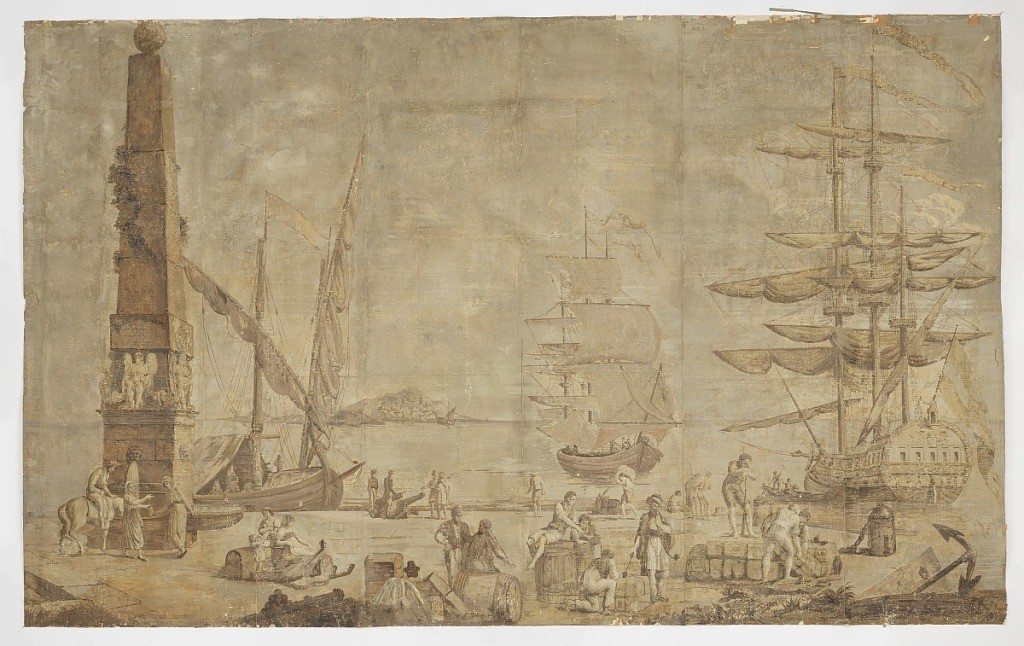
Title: "Vues d'Italie" [Bay of Naples]
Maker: Dufour et Leroy
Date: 1815–20
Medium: Block-printed
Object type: Scenic
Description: In sepia tones. Elaborate fountain with obalisque, tall ships in a harbor, many figures carrying on business in the foreground.